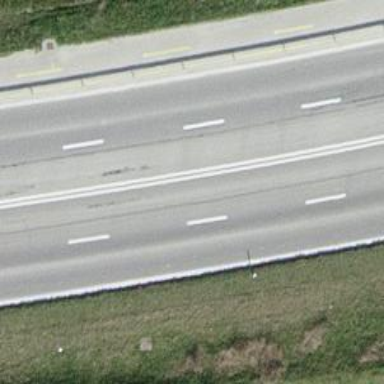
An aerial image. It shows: Secondary road with asphalt surface.